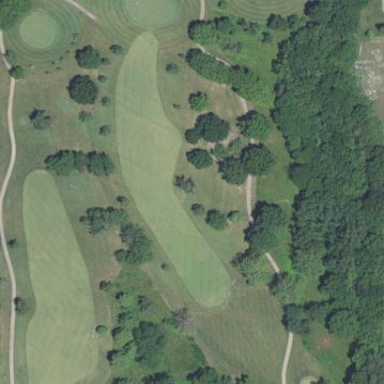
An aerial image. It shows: Grassy area designated as golf fairway.